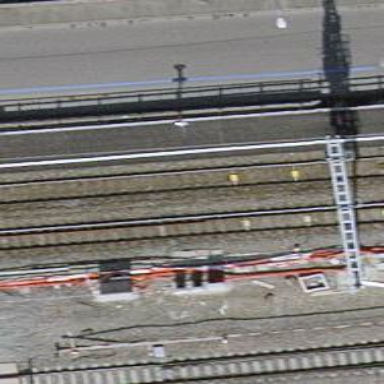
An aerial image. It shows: Railway bridge with electrified tracks and single rail.